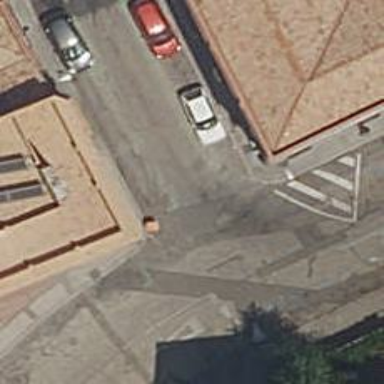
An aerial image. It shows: Marked road crossing.